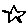
Label: star